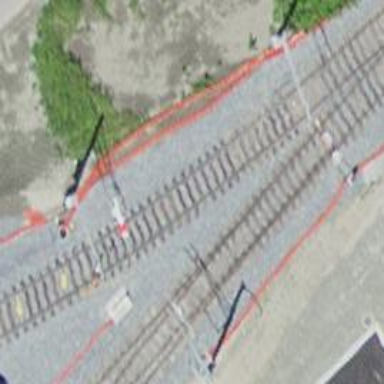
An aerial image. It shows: Single track railway in yard.